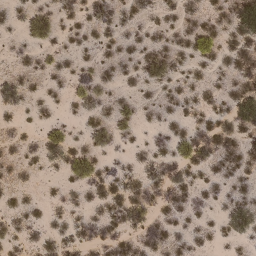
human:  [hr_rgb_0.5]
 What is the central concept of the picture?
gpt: chaparral